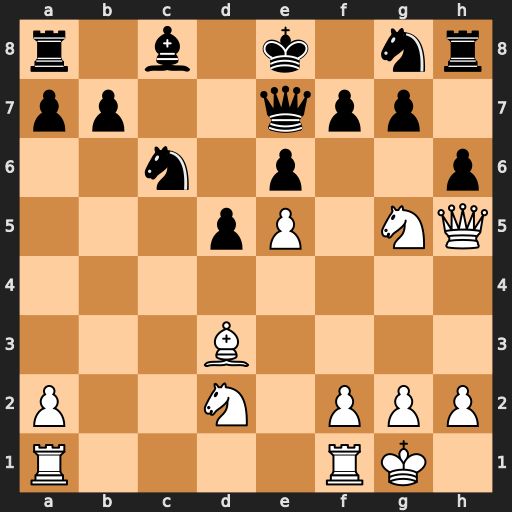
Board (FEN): r1b1k1nr/pp2qpp1/2n1p2p/3pP1NQ/8/3B4/P2N1PPP/R4RK1
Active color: w
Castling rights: kq
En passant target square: -
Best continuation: Nxf7 Qxf7 Bg6 Qxg6 Qxg6+